Question: renders this dialog correctly, but and below show black border instead of shadow.
It seems that is responsible for that. I have tried different 'drawables' for background, tried and , tried older support libraries without success. I did not set any styles for this dialog. It is shown from 'Fragment'.
The only error i see in logcat - eglSurfaceAttrib not implemented

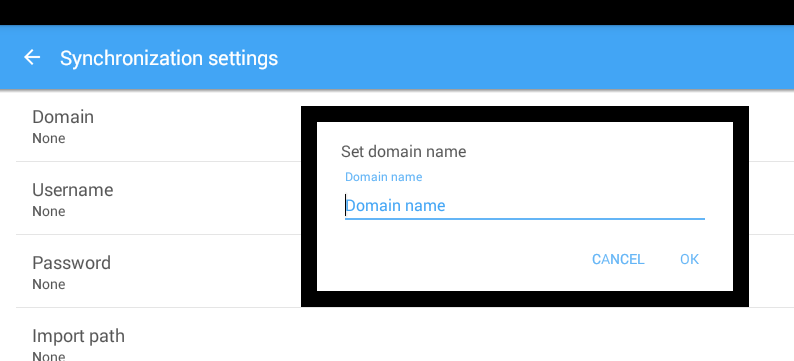
Answer: It's mostly my fault, i was changing window attributes to set dialog width dynamically, but it seems to be the wrong way:
'''
WindowManager.LayoutParams lp = new WindowManager.LayoutParams();
lp.height = WindowManager.LayoutParams.WRAP_CONTENT;
lp.width = (int) TypedValue.applyDimension(TypedValue.COMPLEX_UNIT_DIP, width, getResources().getDisplayMetrics());
alert.getWindow().setAttributes(lp);
'''
It is necessary to obtain attributes using alert.getWindow().getAttributes() instead of creating new instance.